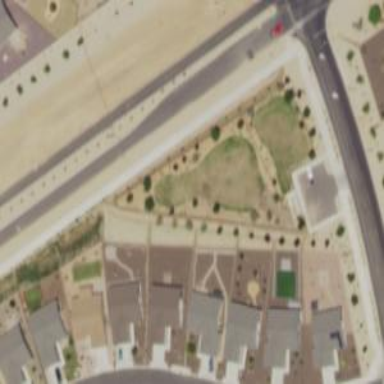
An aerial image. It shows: Dog park for leisure land.